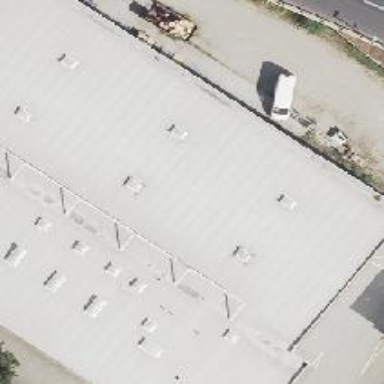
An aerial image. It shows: Industrial building.